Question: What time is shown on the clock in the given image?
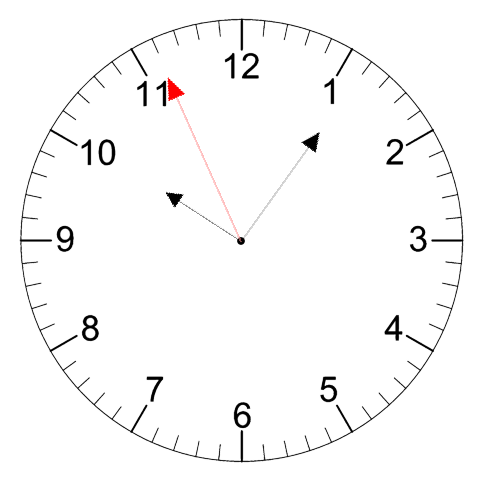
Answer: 10:05:56